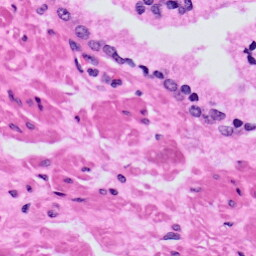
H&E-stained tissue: Prostate